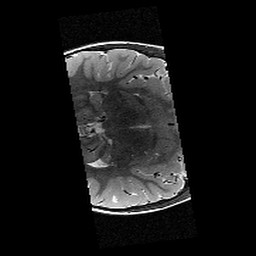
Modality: T2w
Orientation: axial
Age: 11
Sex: female
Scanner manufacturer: siemens
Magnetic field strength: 3 T
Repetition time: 9.23 s
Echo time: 0.067 s